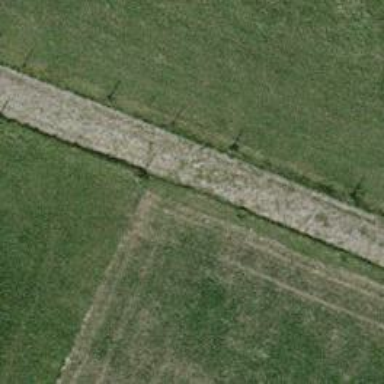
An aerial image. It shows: Compacted track with grade 5 tracktype.